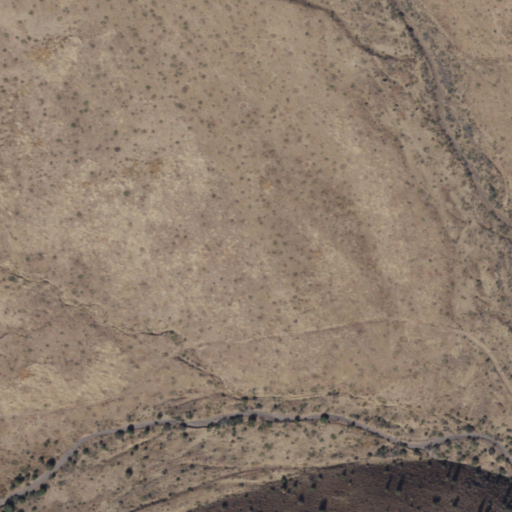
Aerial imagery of valley in Arizona named Stewart Canyon containing only shrub